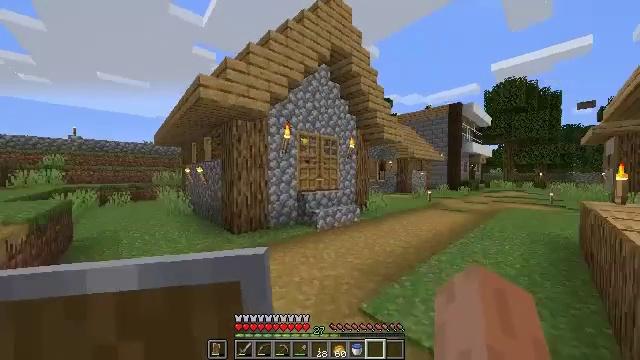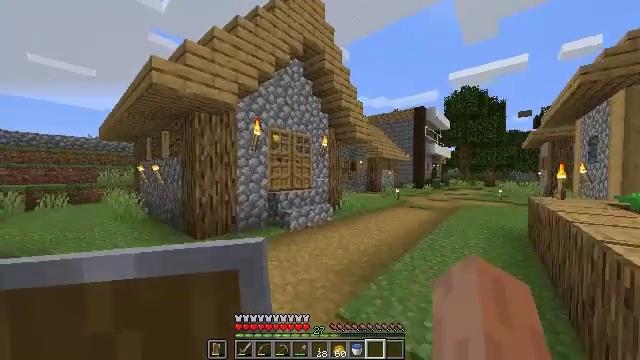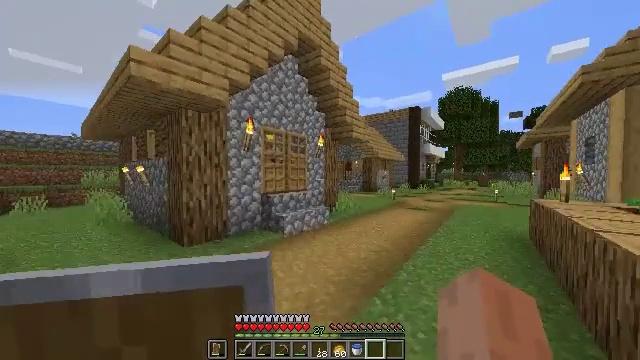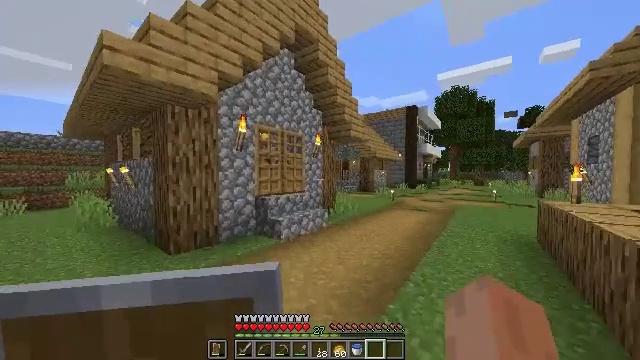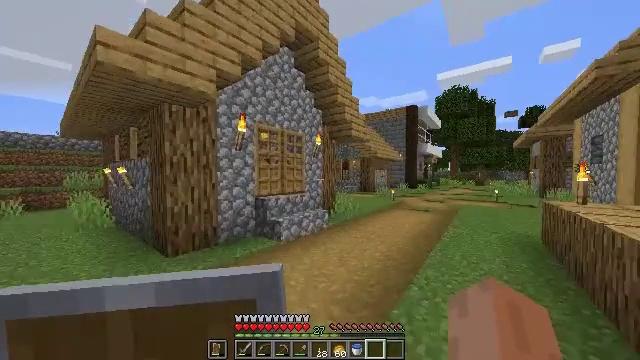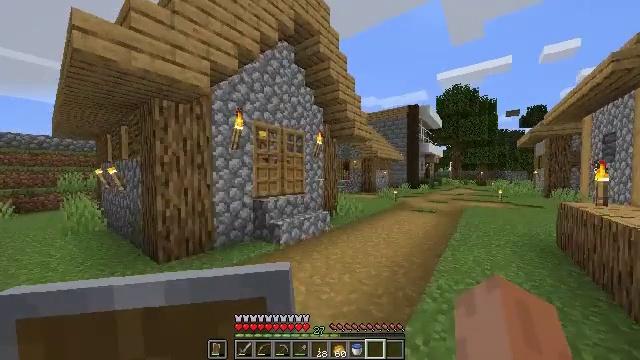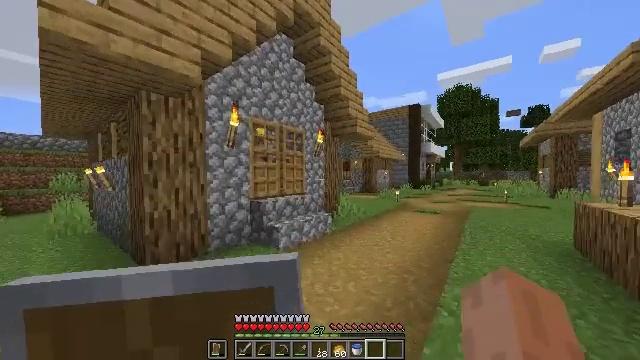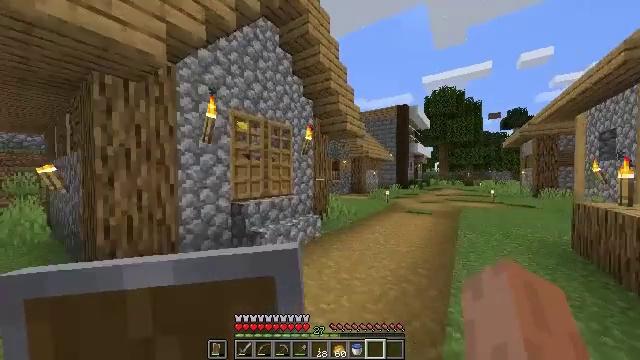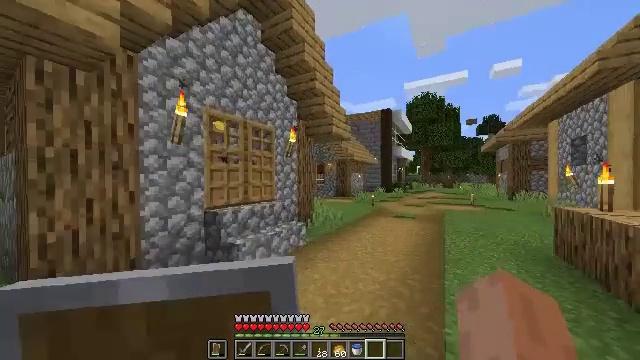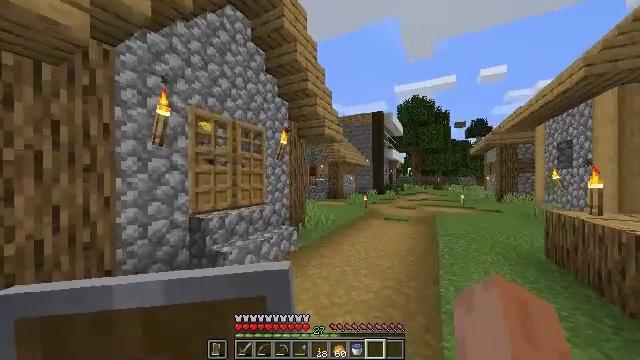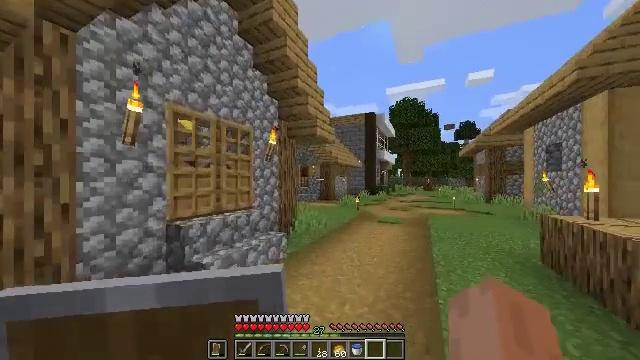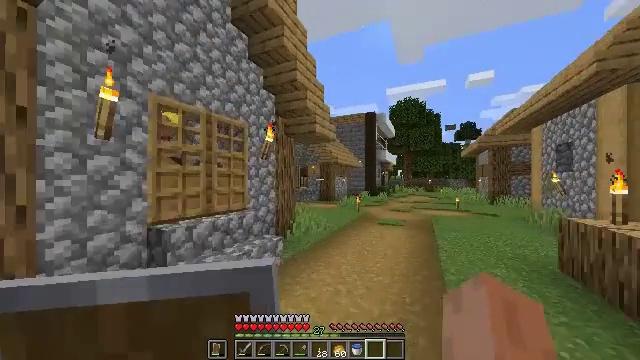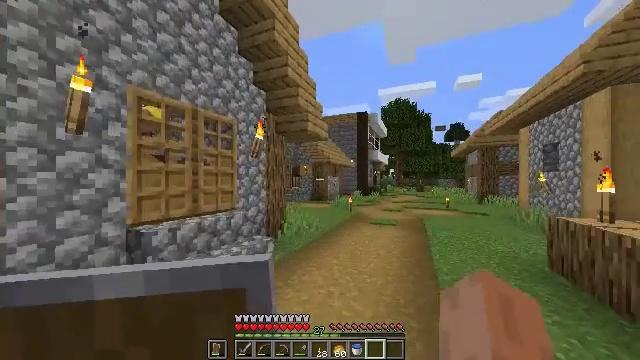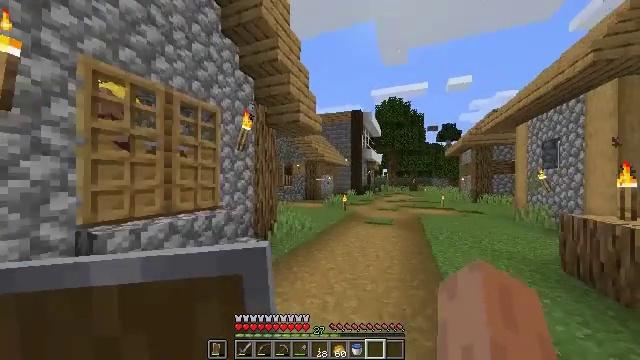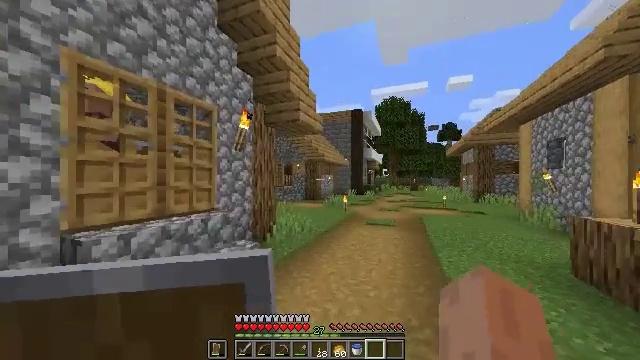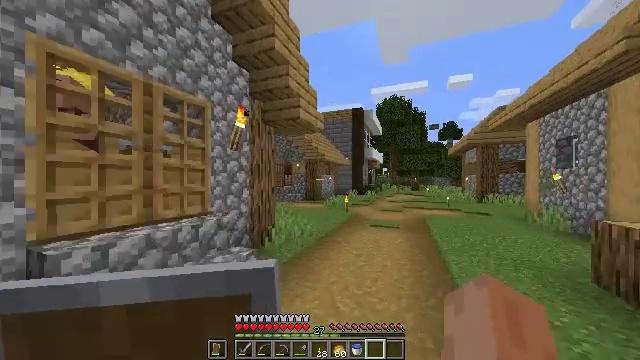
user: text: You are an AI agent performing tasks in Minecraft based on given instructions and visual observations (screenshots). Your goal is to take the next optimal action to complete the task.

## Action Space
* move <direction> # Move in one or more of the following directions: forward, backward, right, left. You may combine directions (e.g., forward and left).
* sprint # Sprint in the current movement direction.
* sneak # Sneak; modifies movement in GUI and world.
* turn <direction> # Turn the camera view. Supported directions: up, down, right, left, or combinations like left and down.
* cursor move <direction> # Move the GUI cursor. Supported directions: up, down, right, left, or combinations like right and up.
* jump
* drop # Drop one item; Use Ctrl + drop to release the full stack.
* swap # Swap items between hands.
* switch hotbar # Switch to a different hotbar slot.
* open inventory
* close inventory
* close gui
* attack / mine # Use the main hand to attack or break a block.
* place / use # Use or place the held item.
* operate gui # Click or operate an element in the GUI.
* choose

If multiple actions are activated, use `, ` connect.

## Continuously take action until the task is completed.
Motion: motion action
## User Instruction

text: Use the crafting table to craft a glass bottle.
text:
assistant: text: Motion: move forward, sprint, turn right
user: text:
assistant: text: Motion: move forward, sprint, turn right
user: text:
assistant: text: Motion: move forward, sprint, turn right
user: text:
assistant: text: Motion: move forward, sprint
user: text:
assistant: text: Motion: move forward
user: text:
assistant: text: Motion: move forward
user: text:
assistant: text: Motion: move forward, turn right
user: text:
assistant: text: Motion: move forward, turn right
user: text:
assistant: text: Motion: move forward, turn right
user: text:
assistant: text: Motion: move forward, turn right
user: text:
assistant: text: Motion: move forward
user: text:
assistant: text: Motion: move forward, turn right
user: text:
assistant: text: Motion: move forward, turn right
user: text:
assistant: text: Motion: move forward
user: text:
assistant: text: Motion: move forward
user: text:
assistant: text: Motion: move forward
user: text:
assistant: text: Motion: move forward
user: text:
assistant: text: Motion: move forward
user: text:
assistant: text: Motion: move forward
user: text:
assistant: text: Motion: move forward, sprint
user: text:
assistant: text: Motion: move forward, sprint
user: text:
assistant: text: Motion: move forward
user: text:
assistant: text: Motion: move forward
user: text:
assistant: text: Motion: move forward
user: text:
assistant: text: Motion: move forward
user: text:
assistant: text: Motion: move forward
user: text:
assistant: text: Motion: move forward
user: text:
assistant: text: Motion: move forward
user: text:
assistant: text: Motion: move forward
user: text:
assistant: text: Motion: move forward